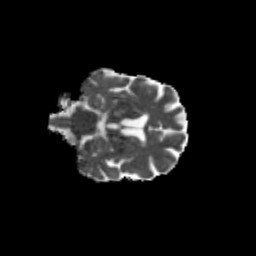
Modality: MD
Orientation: coronal
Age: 67
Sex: female
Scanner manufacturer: siemens
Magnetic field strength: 3 T
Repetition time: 4.71 s
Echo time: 0.0906 s